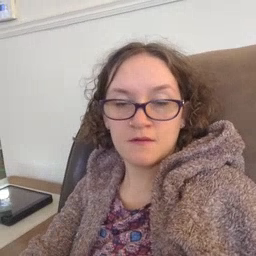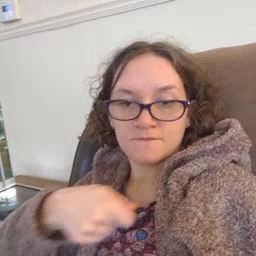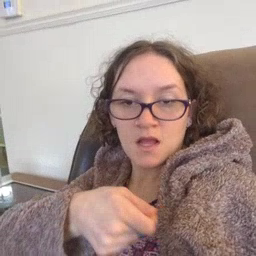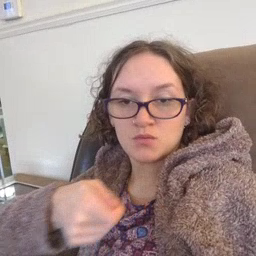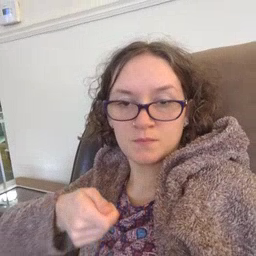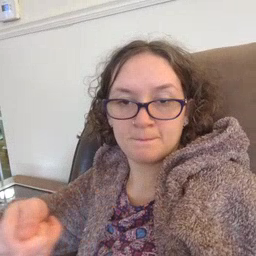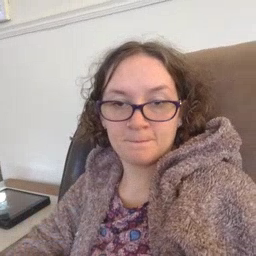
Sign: vacuum